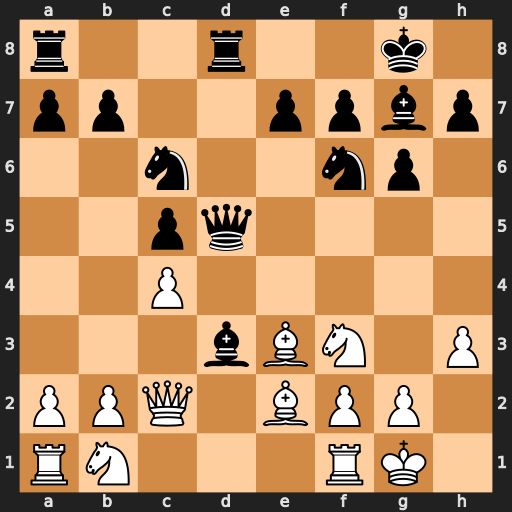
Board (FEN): r2r2k1/pp2ppbp/2n2np1/2pq4/2P5/3bBN1P/PPQ1BPP1/RN3RK1
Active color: w
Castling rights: -
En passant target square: -
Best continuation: cxd5 Bxc2 dxc6